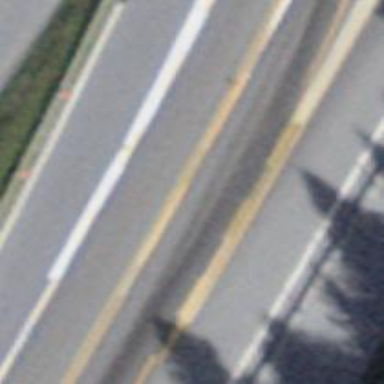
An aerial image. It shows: Asphalt trunk link road.